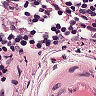
Metastatic tissue present: no